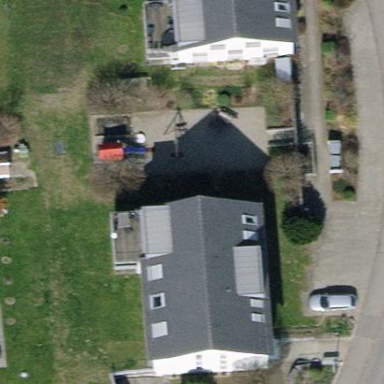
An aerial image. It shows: Gabled roof on building that houses apartments.